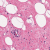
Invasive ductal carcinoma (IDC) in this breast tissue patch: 0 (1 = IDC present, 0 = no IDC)